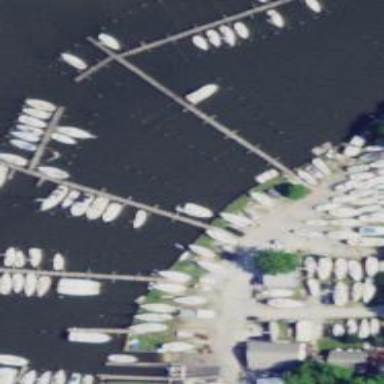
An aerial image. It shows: Marina area for leisure land.